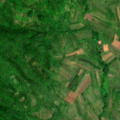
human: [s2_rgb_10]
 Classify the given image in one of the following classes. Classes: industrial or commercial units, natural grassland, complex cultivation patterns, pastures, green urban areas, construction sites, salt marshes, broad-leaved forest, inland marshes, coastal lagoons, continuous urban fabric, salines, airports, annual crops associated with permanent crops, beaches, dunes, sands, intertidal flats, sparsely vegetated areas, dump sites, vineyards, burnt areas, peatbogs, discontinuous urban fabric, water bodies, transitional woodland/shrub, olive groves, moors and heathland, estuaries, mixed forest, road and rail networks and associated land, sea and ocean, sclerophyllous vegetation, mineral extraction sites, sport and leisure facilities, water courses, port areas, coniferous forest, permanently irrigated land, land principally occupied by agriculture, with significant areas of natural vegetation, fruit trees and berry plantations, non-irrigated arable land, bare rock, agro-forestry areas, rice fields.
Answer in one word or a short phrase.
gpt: complex cultivation patterns, land principally occupied by agriculture, with significant areas of natural vegetation, broad-leaved forest, transitional woodland/shrub